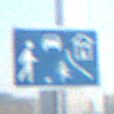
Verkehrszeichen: BeginnVerkehrsberuhigterBereich
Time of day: SunriseSunset
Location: Outdoor (Urban)
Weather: Clear
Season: NotSpecified
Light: Natural